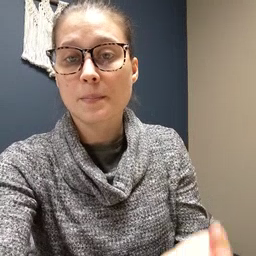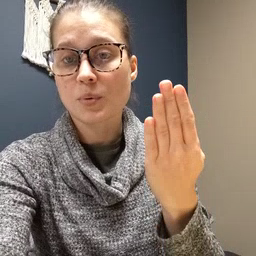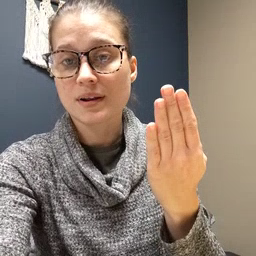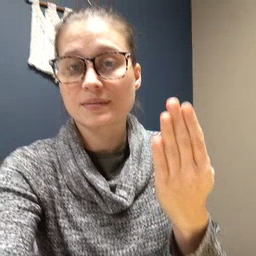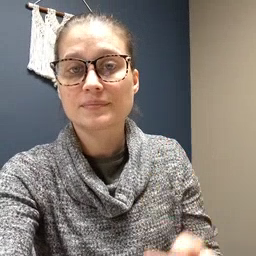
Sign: morning